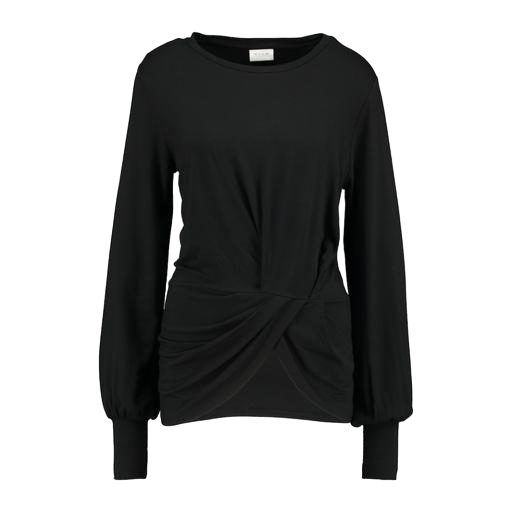
black twist front long sleeve tee, black twist t-shirt, black jersey front twist t-shirt, white background